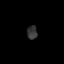
Tissue: lung
Cell type: Endothelial cells
Senescence score: 0.6477
Nuclear area (px): 136
Mean DAPI intensity: 52.522